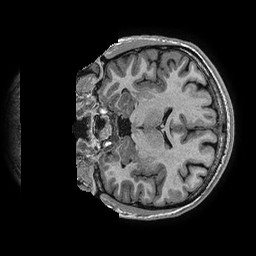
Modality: T1w
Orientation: coronal
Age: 21
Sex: female
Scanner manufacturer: ge
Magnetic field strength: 3 T
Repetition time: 0.006952 s
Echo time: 0.00292 s